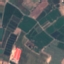
Label: PermanentCrop